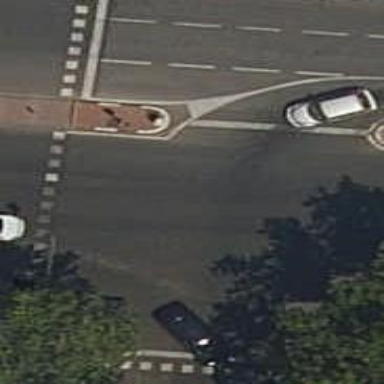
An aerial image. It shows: Road with traffic signals.